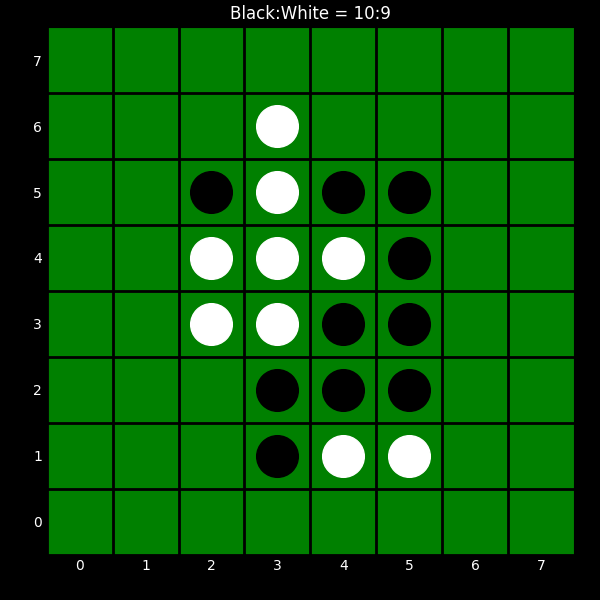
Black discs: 10
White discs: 9